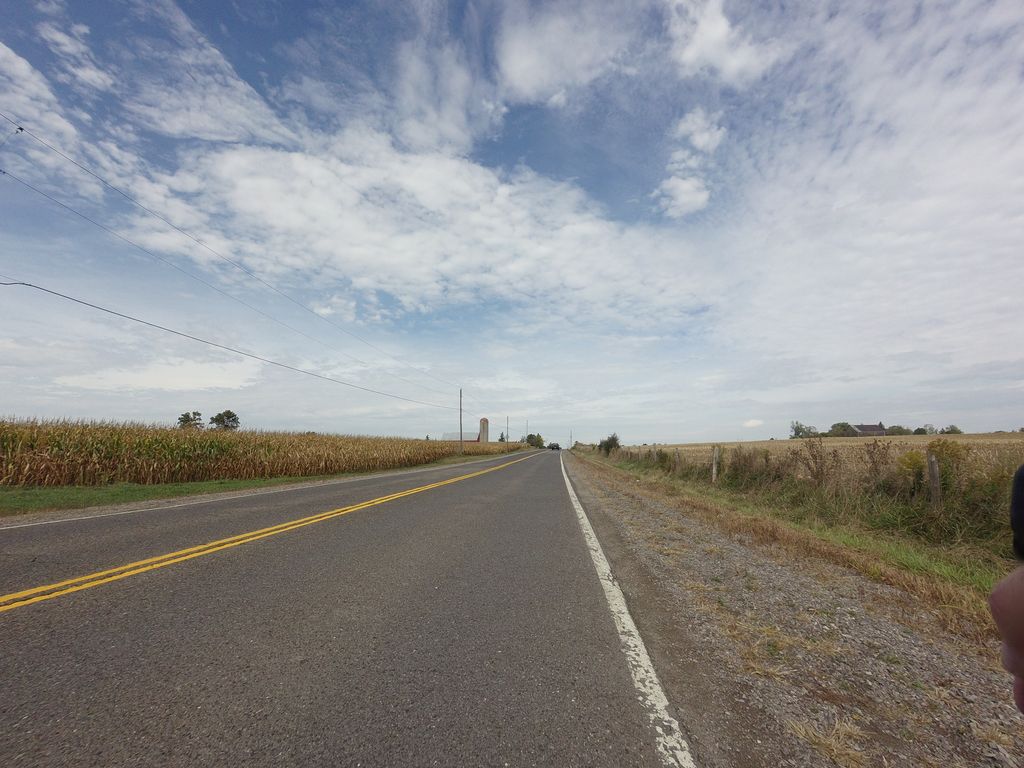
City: hamilton